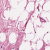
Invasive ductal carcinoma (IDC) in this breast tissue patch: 0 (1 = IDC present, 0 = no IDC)